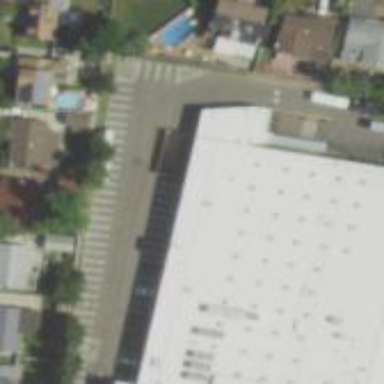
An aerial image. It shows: Flat-roofed retail building.